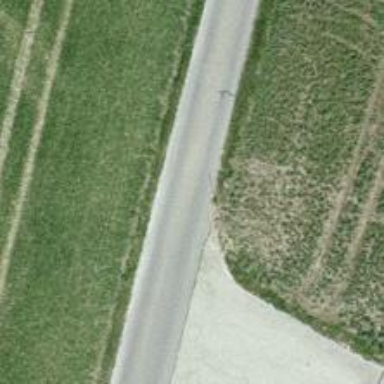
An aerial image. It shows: Service road with paved surface.